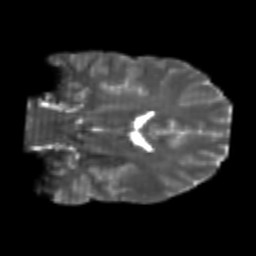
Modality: T2w
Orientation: coronal
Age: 22
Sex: male
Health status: healthy
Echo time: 0.074 s